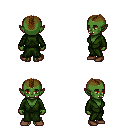
a pixel art fantasy rpg character, female body template, orc, green skin, green robe, teal pants, brown short mohawk hairstyle, brown shoes, four views (front, back, left, right), 2x2 character sprite sheet, small pixel art, hard edges, no anti-aliasing